Question: I have a video player on my site and im trying to get the entire site to go dark when the video plays. I've put a div to wrap all content and made sure the z-index of the video and video container where higher than the div. However it's not working like I'd hoped.
It's also screwing up the alignment of my wrapper. This is my site: <URL>
When I wrap everything in the Shadow div. Everything moves to the left:

HTML:
'''
<body>
<div id="shadow">
<div id="wrapper">
<a href="index.html">
<header id="top_header">
<h1>MacroPlay Games</h1>
</header>
</a>
<nav id="topnav">
<ul>
<a href="index.html"><li>Home</li></a>
<a href="about.html"><li>About</li></a>
<a href="video.html"><li>Trailers</li></a>
<button type="button" data-state="0" style="float:right">Cinema Mode</button>
</ul>
</nav>
<div id="body_div">
<div id="video_container">
<video id="trailers" poster="poster.jpg">
<source src="vLast.mp4" type="video/mp4">
<source src="vLast.webm" type="video/webm">
</video>
<nav>
<div id="controls" class="cAnimated cFadeInRight">
<div id="defaultBar">
<div id="progressBar"></div>
</div>
<button id="playButton">Play</button>
<button id="vol" onclick="showSlider()">Vol</button>
<button id="containSlider">
<input type="range" id="vSlider" min="0" max="1" step="0.1" value="0.5"/></button>
<div id='containTime'><span id='timeDisplay'>0:00</span><span>/</span><span id='duration'>0:00</span></div>
<button id="full">Full</button>
<button id="mute">Mute</button>
</div>
<div id="playlist" class="animated fadeInRight">
<div class="thumb" id="tb1"><img src="TbGow.jpg" onClick="changeTrailer('vGow')"/></div>
<div class="thumb" id="tb2"><img src="TbLast.jpg" onClick="changeTrailer('vLast')"/></div>
<div class="thumb" id="tb3"><img src="TbTwo.jpg" onClick="changeTrailer('vTwo')"/></div>
</div>
</nav>
</div>
<aside id="sidebar">
<div id="side_events">
<h1>News</h1>
<ul id="events">
<li>Half-Life 3 Release: <time>04/01/13</time></li>
<li>Borderlands 3 Release: <time>05/29/13</time></li>
<li>E3 2013 Starting: <time>08/11/13</time></li>
<li>Playstation 4 Release: <time>08/31/13</time></li>
<li>Xbox 720 Release: <time>09/01/13</time></li>
</ul>
</div>
<div id="side_trailer">
<a href="video.html"><img src="TbGow.jpg" /></a>
</div>
<div id="side_advert">
<img src="http://i.imgur.com/W65o9R2.jpg" alt="Blackberry's Z10" title="Blackberry's Z10" id="advert">
</div>
</aside>
</div>
<footer id="footer">
&copy; Copyright by SimKessy
</footer>
</div>
</div>
</body>
</html>
'''
Rules pertaining to the div (Shadow):
'''
#shadow{
position:fixed;
width:100%;
height: 100%;
top:0;
left:0;
opacity:0.5;
background-color: red;
z-index: 81;
}
#video_container{
-webkit-box-flex: 1;
-moz-box-flex: 1;
border:5px solid black;
margin: 20px;
padding: 5px;
height: 100%;
position: relative;
background-color:black;
-webkit-border-radius: 5px;
-moz-border-radius: 5px;
border-radius: 5px;
z-index:0;
}
#video_container video{
width: 100%;
/*height: auto;*/
display: block;
z-index: 0;
}
'''
My codes: <URL>
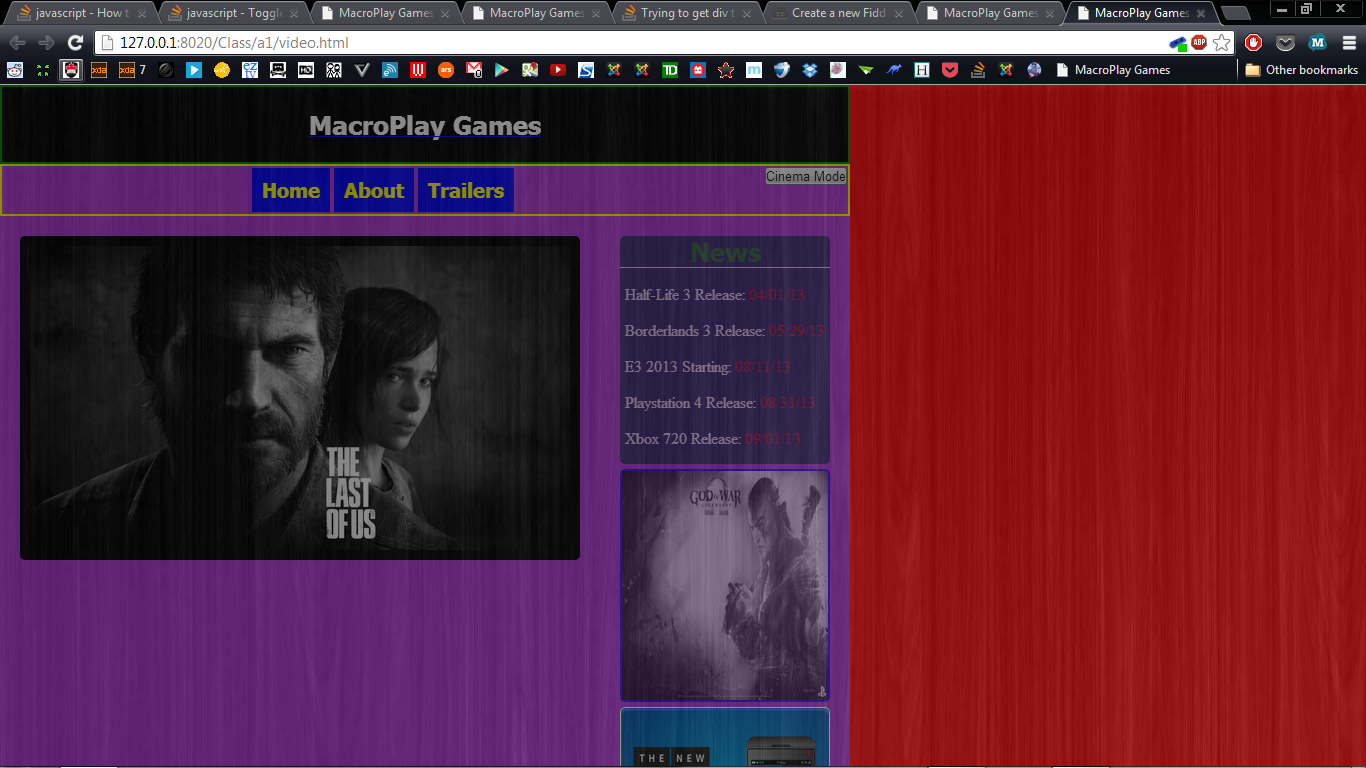
Answer: Try this
Add this '<div class="dim"></div>' just before this '<div id="video_container">'
Then add this css
'''
.dim {
background: none repeat scroll 0 0 rgba(0, 0, 0, 0.8);
bottom: 0;
left: 0;
position: fixed;
right: 0;
top: 0;
z-index: 1;
}
#video_container{
z-index: 1;
}
'''